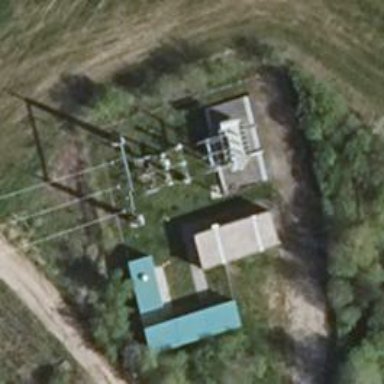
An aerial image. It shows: Three power lines with cables.